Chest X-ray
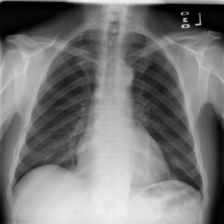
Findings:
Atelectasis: negative
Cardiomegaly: negative
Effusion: negative
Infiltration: negative
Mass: negative
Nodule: negative
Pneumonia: negative
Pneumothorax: negative
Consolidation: negative
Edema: negative
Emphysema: negative
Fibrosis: negative
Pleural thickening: negative
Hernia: negative